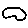
Label: cloud